Question: I decided to try programming with Qt since I wanted to make a GUI application in the language my application is natively written in. I downloaded Qt, watched a few tutorials, and made a simple Hello World application. When I tried to show my friend, however, he was complaining about missing DLLs. Fast foward and eventually I ended up finding a tool that automatically included all of the dependencies that Qt needed to function.
So my question:

Do I really need to include all of this when I distribute my application? Is this the price I pay for not using C# and calling my application's functions through a DLL? The actual application I'm writing only compiles to about 100kb, do I really need to include over 44x that in dependencies?
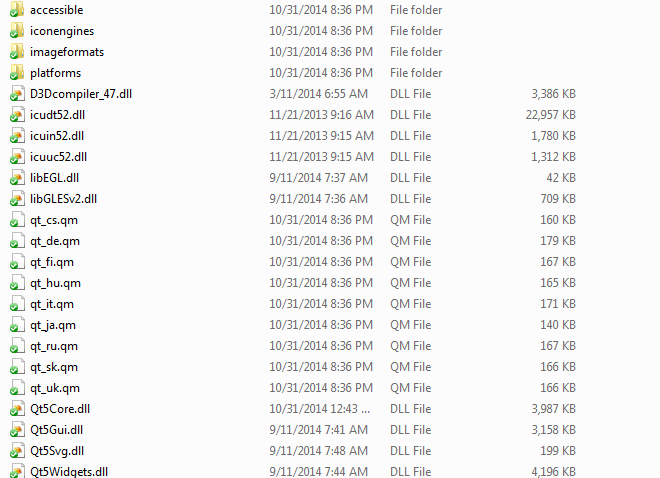
Answer: Yes, in short, your observation is correct. Qt is not the smallest framework possible for GUI purposes.
Even the QtCore library is getting 4-5 MB these days, let alone the rest like QtGUI, especially if you use QtWidgets, etc.
If you are really into something smaller, you can look for alternatives frameworks that are smaller. I personally prefer fltk, although I had to adjust it to my needs to be usable with framebuffers. That is probably not on your radar, though.
One thing that you could also look into is the feature system established in Qt. That means you can turn features off that you are not planning to use. The disclaimer goes that you are on your own should you decide to go down that way.
Some people think that static linking will gain you much, too. I have experimented with that quite a bit in the past, but while it had not come with huge improvements, it did come with these drawbacks:
- You need to redeploy your application whenever you would like to update Qt. This is not a corner case, obviously, since it is nice to get bug fixes, just for one of those.- Even if you gain a small bit of size improvement, you will lose that when you start deploying multiple Qt applications.- You can easily get into legal troubles with that, especially if you are writing proprietary software, which is again not corner case.- It is not that straight-forward to link statically under all circumstances.
Therefore, it is better to use the feature system established for this very purpose in Qt.
Having said that, there are even bigger frameworks for this purpose just to scare you off a bit. Still, Qt is not something that you will put onto a 8 bit microcontroller with very limited flash and ram.
So my advice is either get used to the status quo or escape.